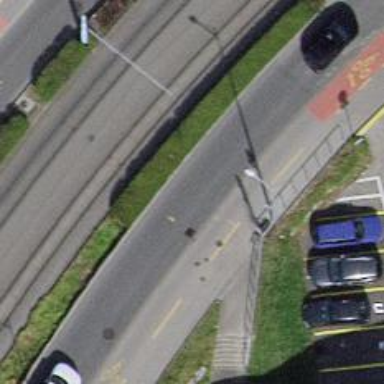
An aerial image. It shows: Secondary road with asphalt surface and cycle track on the right side.